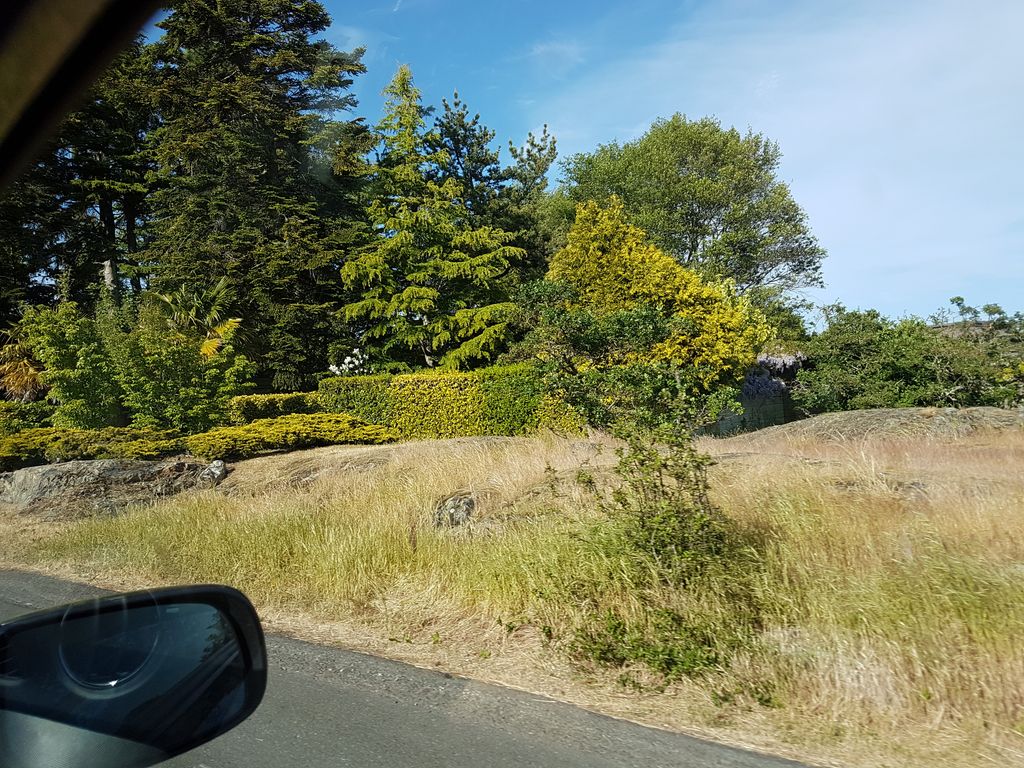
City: victoria